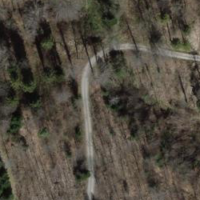
EUNIS habitat code: 44
Species observed at this site:
Veronica montana